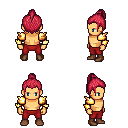
a pixel art fantasy rpg character, male body template, human, tanned skin, gold arm armor, red pants, ruby red short topknot hairstyle, brown shoes, four views (front, back, left, right), 2x2 character sprite sheet, small pixel art, hard edges, no anti-aliasing